Question: Assume that I have two branches as the following: the blue branch is a main develop branch and the yellow branch is a new-feature branch.

At some point, I know I have enough feature in my new-feature branch and I wish I could use them in the main develop branch. However, the new-feature is not quite done yet and I still want to keep working on it. Is there a way to push the modifications in the new feature branch to the main develop branch without merging them?
Is it a good practice to do so? Why or why not?
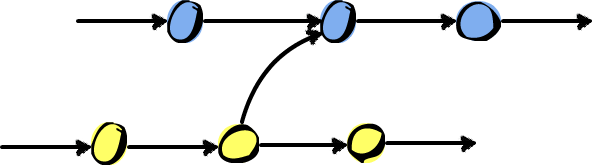
Answer: Using 'git merger --no-ff <branch-name>' should be the right way of doing it.